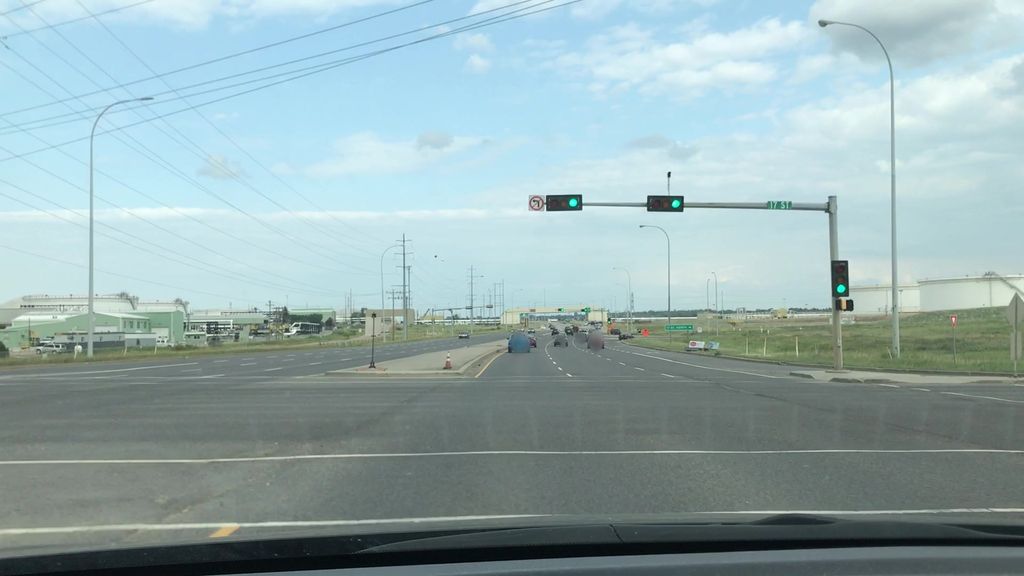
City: edmonton